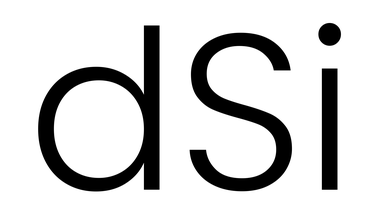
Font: Poppins-Light